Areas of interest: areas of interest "Library"
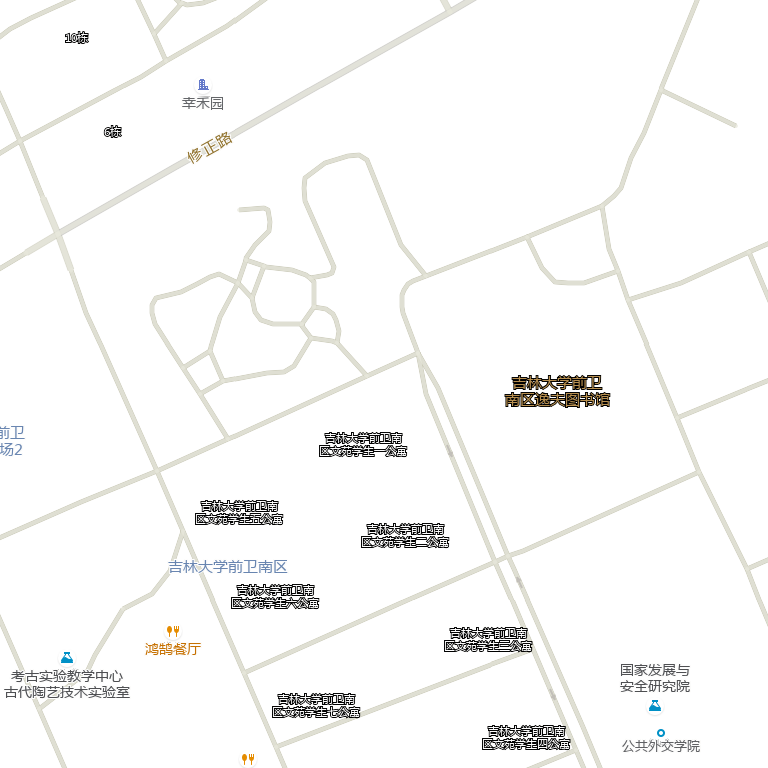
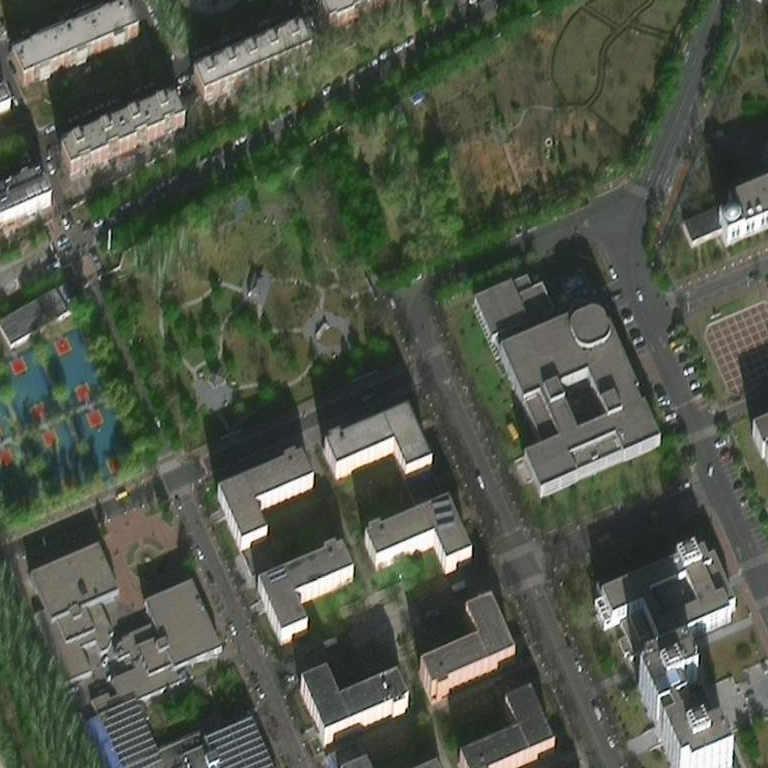